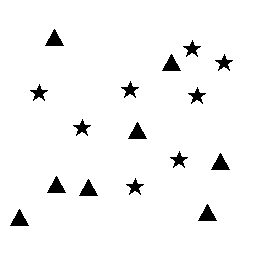
Squares: 0
Triangles: 8
Stars: 8
Total shapes: 16